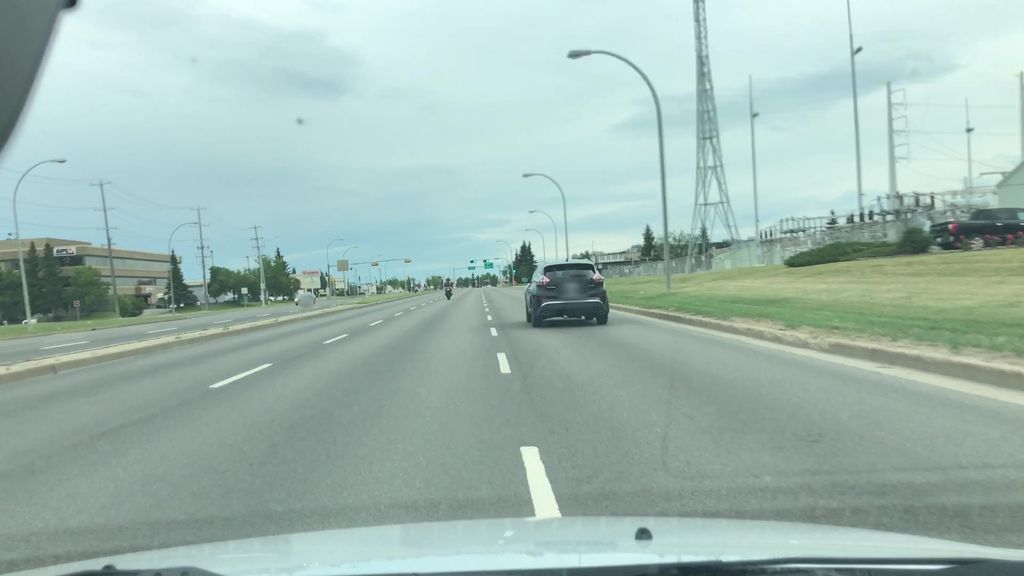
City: edmonton